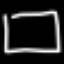
Label: square